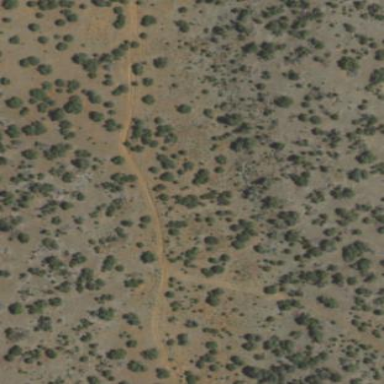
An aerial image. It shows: Patch of scrub vegetation.